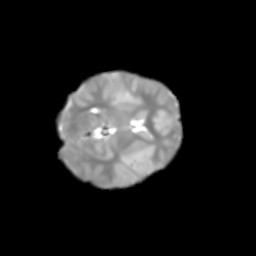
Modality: T2w
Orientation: axial
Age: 6
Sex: female
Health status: healthy